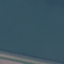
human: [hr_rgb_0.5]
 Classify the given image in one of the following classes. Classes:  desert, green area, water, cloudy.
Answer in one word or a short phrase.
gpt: water